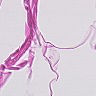
Metastatic tissue present: no